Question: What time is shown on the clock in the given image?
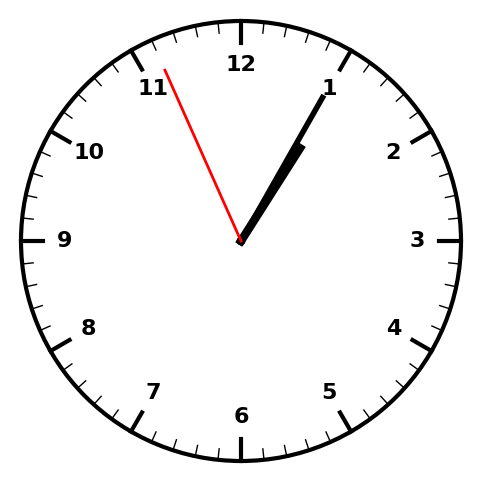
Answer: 01:04:56